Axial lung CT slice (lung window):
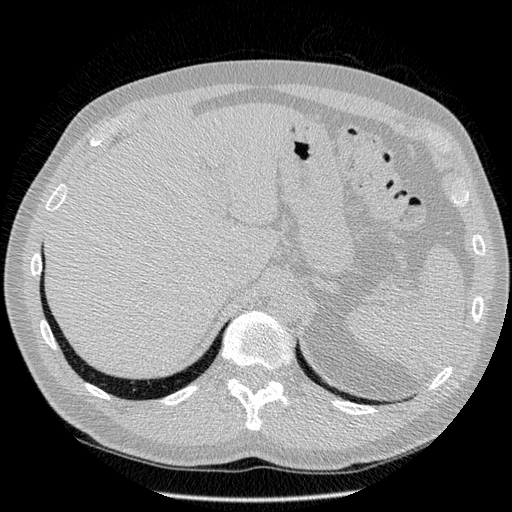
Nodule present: no